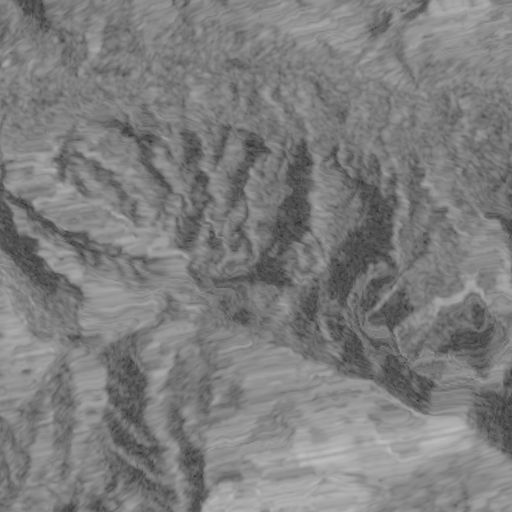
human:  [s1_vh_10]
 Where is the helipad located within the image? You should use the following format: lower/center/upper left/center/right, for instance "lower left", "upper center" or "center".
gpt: The helipad is located in the lower left of the image.
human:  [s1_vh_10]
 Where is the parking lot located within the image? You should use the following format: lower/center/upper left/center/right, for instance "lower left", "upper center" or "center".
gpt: The parking lot is located in the upper center of the image.
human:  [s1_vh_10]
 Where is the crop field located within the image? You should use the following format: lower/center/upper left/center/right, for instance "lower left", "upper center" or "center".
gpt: There is no crop field in the image.

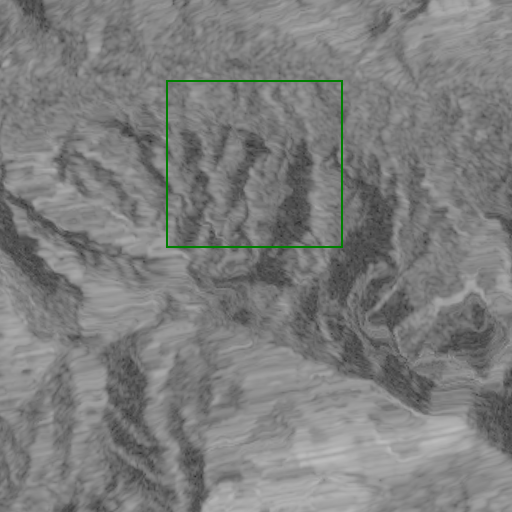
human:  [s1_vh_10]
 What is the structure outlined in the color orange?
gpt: There is no orange outline.
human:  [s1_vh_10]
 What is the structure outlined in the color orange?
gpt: There is no structure outlined in orange.